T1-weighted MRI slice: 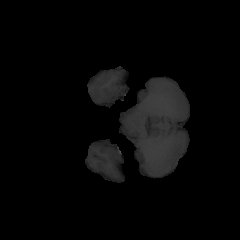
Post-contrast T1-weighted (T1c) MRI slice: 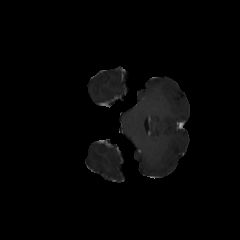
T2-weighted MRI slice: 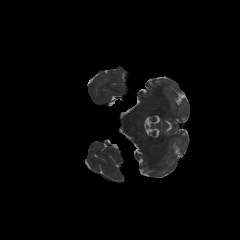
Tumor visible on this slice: no